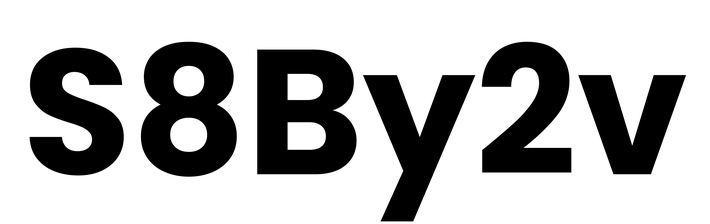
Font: Poppins-Bold